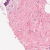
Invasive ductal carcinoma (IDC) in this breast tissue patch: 0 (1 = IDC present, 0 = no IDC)